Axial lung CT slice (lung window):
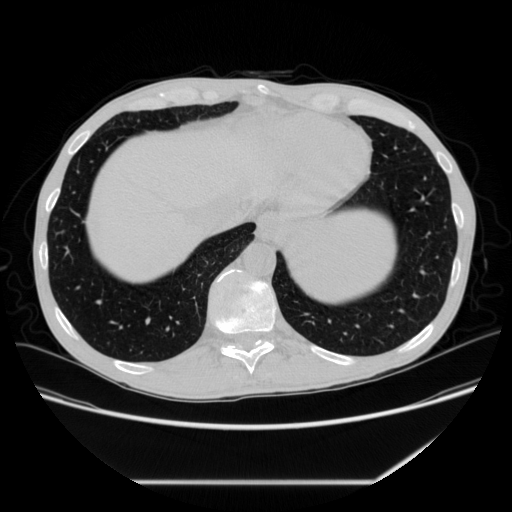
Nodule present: no